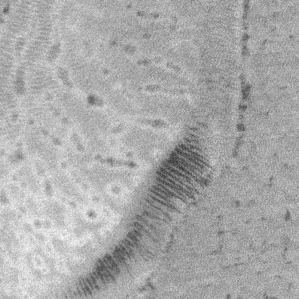
Label: frost